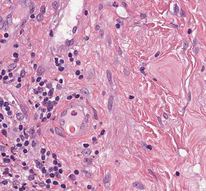
Tumor epithelial tissue: no
Tumor-associated stroma tissue: yes
Normal tissue: no